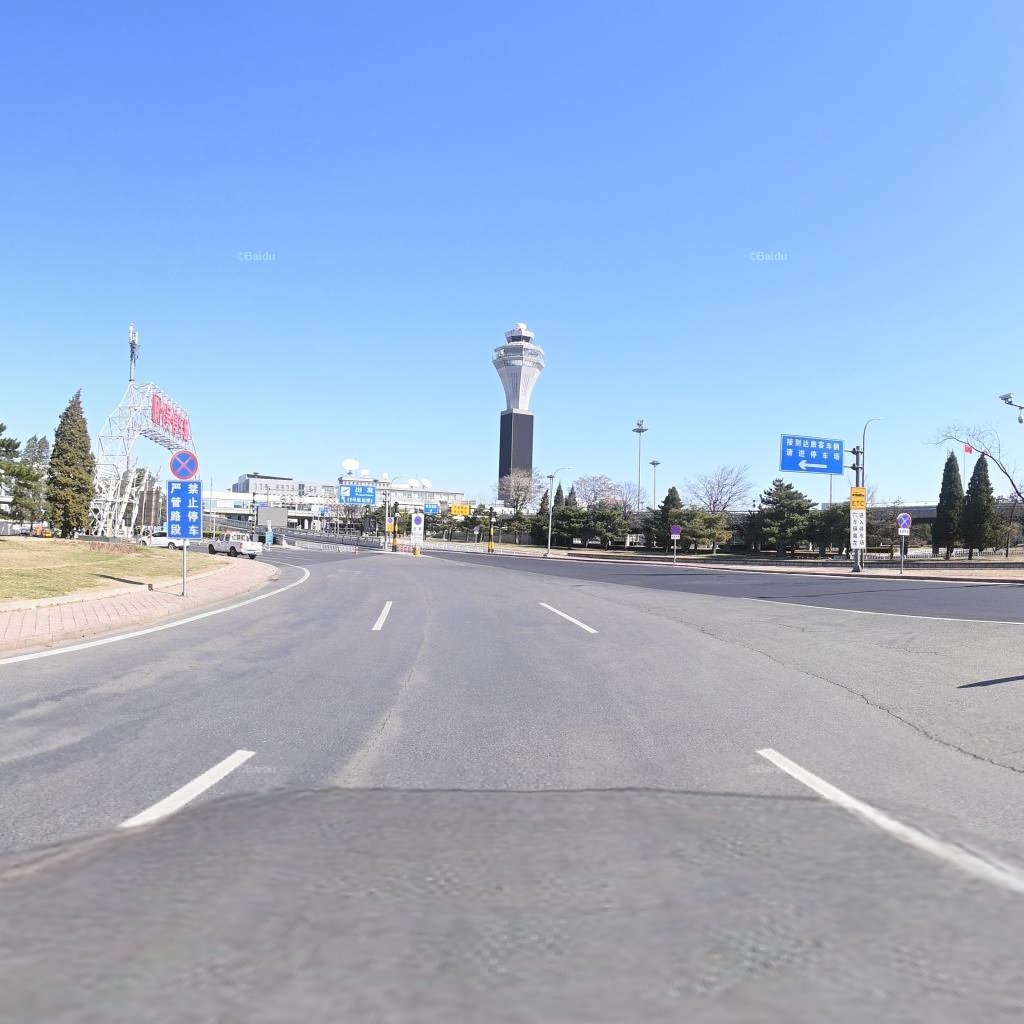
Region: Chaoyang
Road damage annotations: longitudinal crack, longitudinal crack